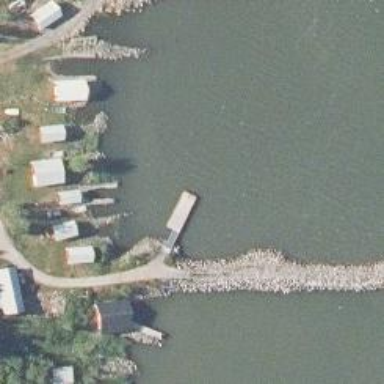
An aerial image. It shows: Slipway on service road for leisure land activities.